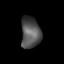
Tissue: prostate
Cell type: T cells
Senescence score: 0.2527
Nuclear area (px): 593
Mean DAPI intensity: 83.573